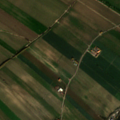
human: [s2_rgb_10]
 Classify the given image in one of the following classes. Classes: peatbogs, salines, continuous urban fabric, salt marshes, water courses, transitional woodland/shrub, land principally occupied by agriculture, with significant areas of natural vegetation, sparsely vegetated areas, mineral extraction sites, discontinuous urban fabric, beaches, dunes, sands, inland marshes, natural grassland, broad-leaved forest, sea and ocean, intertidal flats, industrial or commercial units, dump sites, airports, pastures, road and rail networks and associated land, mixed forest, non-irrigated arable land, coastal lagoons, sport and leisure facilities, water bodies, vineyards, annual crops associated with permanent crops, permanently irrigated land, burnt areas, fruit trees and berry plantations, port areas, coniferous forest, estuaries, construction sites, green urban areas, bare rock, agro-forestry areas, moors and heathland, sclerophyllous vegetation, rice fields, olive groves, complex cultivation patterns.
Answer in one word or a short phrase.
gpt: permanently irrigated land, water courses